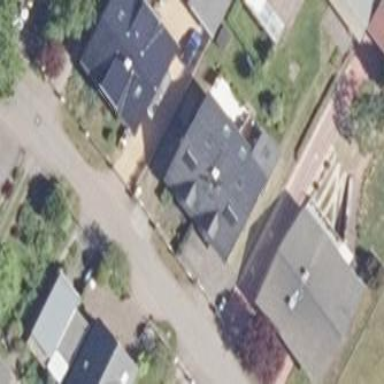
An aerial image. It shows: Semi-detached house.